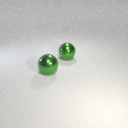
large green metal sphere to the left of large green metal sphere